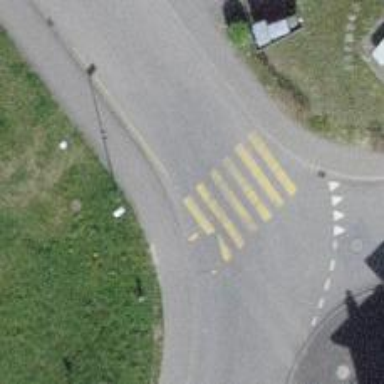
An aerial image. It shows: Uncontrolled zebra crossing on the road.